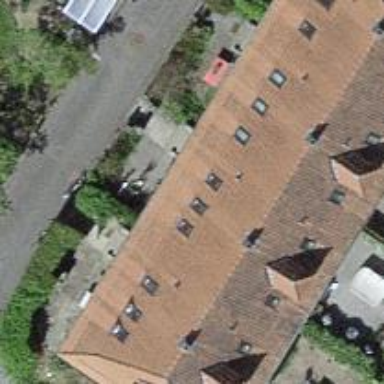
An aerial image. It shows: Residential building with gabled roof made of maroon roof tiles. The roof is oriented across the building.